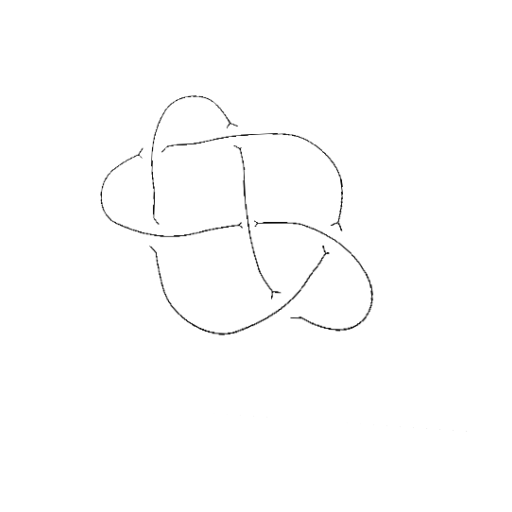
Crossing number: 6